Question: I want to build passenger-3.0.19 apache2 module on a debian squeeze server. After calling passenger-install-apache2-module as root i get the following error message:
'''
Compiling and installing Apache 2 module...
cd /usr/lib/ruby/gems/1.8/gems/passenger-3.0.19
/usr/bin/ruby1.8 /usr/bin/rake apache2:clean apache2 RELEASE=yes
# /usr/bin/ruby1.8 /usr/bin/rake apache2:clean apache2 RELEASE=yes
rake aborted!
no such file to load -- rubygems/builder
'''
Where is the problem? How can i fix this? Using passenger-install-apache2-module --trace doesn't work (for full stacktrace).

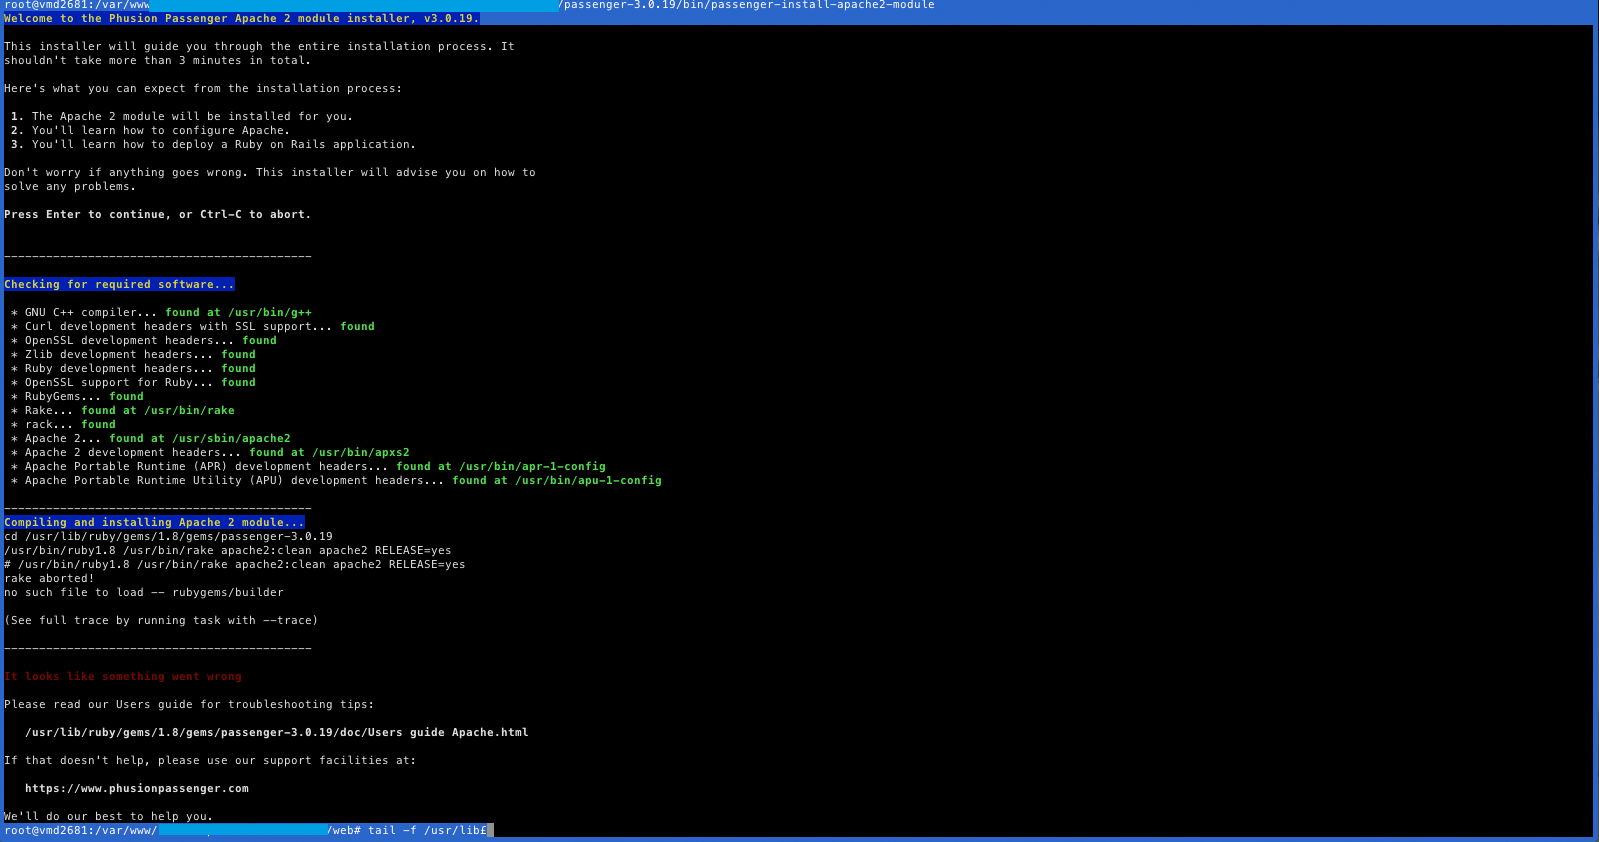
Answer: I used the newest passenger version (actually 4.0.0.rc4) from git repository and created a gem. Using this gem worked fine.
'''
git clone https://github.com/FooBarWidget/passenger.git
cd passenger
gem build passenger.gemspec
gem install passenger-*.gem
'''
After that you can build the apache2 plugin using passenger-install-apache2-module.